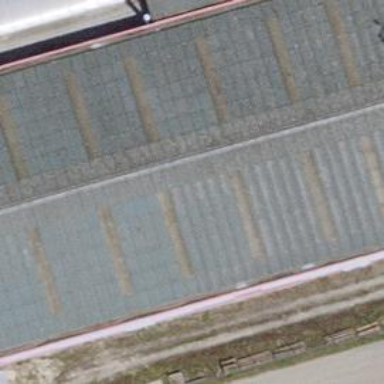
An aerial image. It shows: Industrial building.